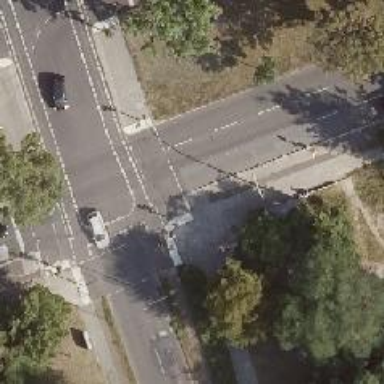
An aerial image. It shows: Crossing with traffic signals.